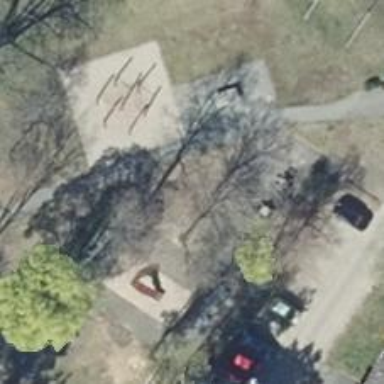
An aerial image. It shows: Playground area for leisure land.